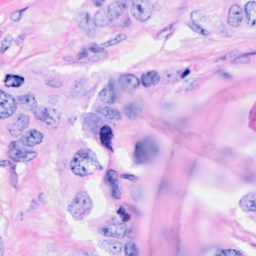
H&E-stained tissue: Breast